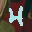
Label: 4